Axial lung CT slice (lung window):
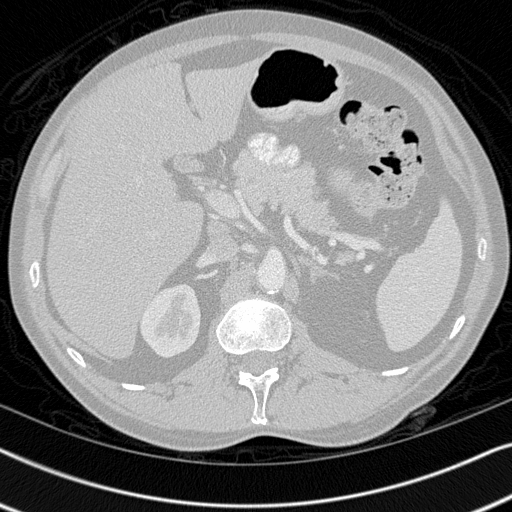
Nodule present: no